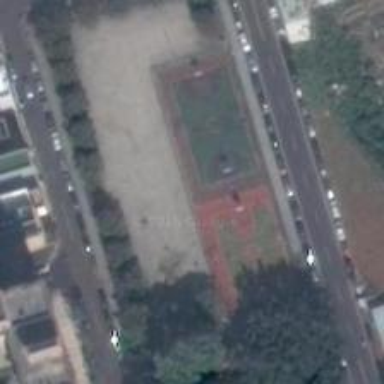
The rectangular area consists of two courts, a l-shaped open space and neatly-arranged trees .